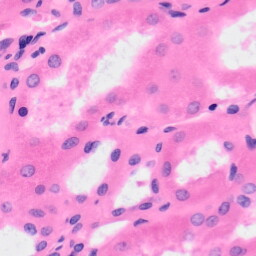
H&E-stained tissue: Kidney